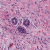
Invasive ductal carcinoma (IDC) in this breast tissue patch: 0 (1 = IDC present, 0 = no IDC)